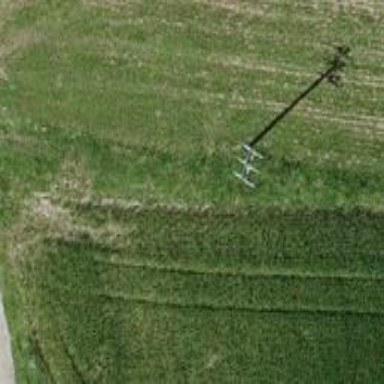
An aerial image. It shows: Utility pole in the area.